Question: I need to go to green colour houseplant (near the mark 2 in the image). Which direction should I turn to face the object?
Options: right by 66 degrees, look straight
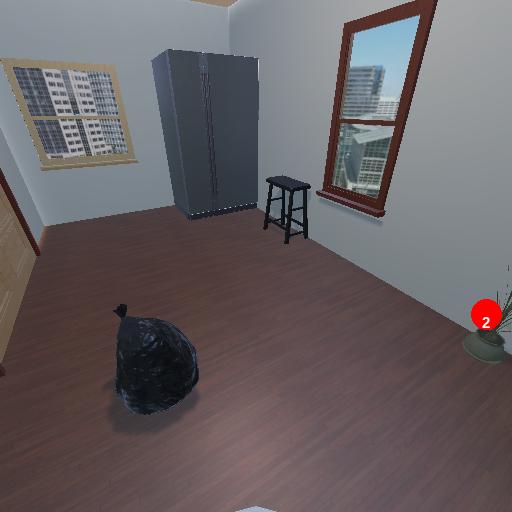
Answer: right by 66 degrees